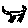
Label: cat